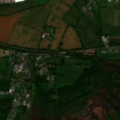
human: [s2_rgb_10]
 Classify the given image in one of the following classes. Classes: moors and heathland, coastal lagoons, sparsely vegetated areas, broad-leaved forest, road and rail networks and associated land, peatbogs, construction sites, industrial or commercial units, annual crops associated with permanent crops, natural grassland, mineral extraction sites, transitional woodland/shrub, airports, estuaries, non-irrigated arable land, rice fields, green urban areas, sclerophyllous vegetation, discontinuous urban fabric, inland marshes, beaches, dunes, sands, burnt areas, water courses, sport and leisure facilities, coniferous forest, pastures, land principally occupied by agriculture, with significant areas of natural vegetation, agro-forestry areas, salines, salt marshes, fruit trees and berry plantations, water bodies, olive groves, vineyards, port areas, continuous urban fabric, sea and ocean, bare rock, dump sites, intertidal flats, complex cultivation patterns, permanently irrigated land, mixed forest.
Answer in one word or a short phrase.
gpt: discontinuous urban fabric, non-irrigated arable land, pastures, peatbogs